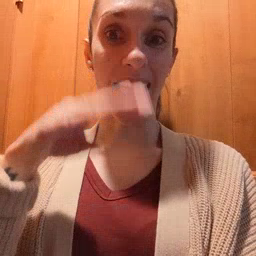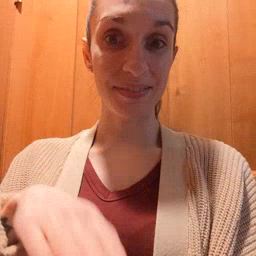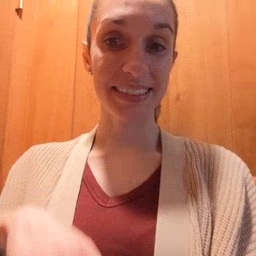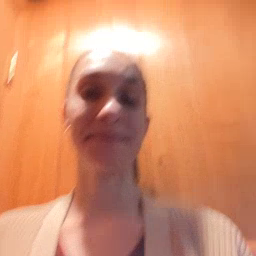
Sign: elephant